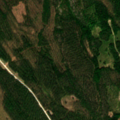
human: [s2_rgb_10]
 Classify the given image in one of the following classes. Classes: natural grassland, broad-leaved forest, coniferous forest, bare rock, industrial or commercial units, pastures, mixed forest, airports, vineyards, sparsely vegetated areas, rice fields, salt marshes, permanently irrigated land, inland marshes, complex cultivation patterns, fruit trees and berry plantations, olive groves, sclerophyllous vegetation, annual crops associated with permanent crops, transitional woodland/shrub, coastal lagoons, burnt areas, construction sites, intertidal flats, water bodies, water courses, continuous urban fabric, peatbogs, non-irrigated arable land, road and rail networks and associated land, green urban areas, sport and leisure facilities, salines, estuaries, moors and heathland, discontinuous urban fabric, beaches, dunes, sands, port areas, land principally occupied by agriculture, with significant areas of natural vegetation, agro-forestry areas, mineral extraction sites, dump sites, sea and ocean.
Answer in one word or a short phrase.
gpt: coniferous forest